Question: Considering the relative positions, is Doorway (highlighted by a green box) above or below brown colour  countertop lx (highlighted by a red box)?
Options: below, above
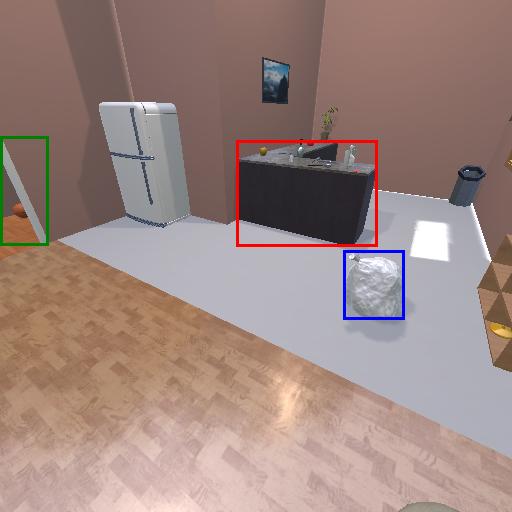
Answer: below